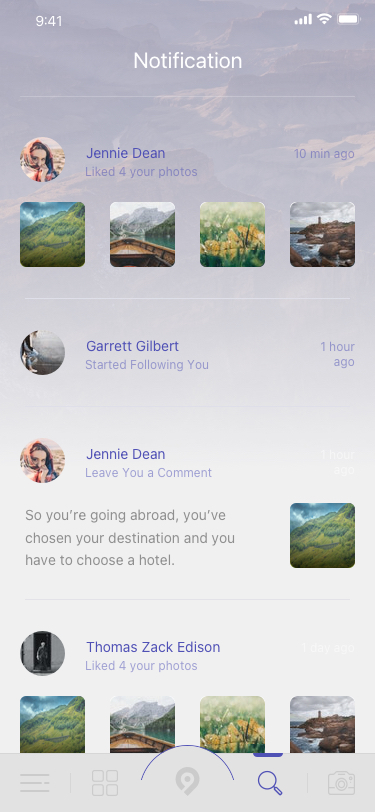
Text in this UI design:
Notification
Jennie Dean
Liked 4 your photos
10 min ago
Garrett Gilbert
Started Following You
1 hour ago
Jennie Dean
Leave You a Comment
1 hour ago
So you’re going abroad, you’ve chosen your destination and you have to choose a hotel.
Thomas Zack Edison
Liked 4 your photos
1 day ago